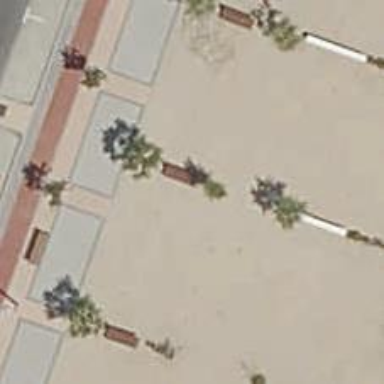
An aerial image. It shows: Bench for seating.